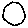
Label: moon